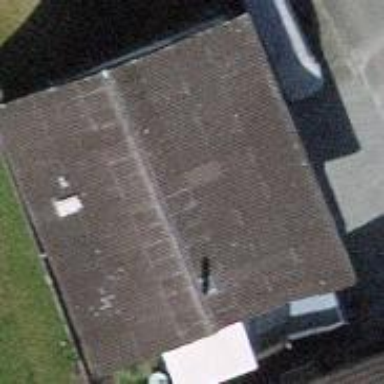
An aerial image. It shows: Simple house.